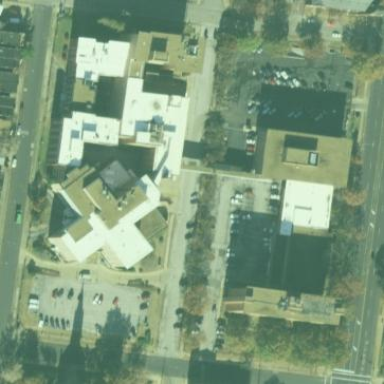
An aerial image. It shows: Healthcare facility identified as hospital.